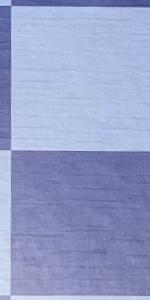
Label: Empty